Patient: sex F, age 69
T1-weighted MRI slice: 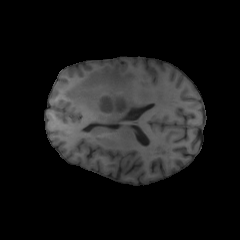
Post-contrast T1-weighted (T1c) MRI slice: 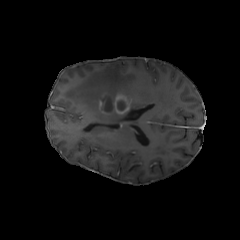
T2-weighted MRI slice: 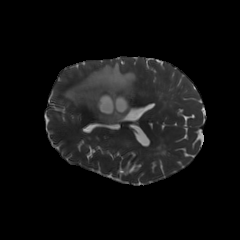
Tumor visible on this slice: yes
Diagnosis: Glioblastoma, IDH-wildtype
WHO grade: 4